Current action and preconditions to check: trajectory_clear

Your task: For each precondition in the list above, predict whether it will hold at this action.

Consider the current scene as observed from the mobile robot's camera, and analyze the predicted future states of all dynamic agents (e.g., people, animals, vehicles, or any moving entities) within the NEXT SECOND.

IMPORTANT: Only answer "very likely" if you are absolutely certain—based on strong, clear evidence—that a dynamic agent will violate the precondition in the predicted future state. Do NOT answer "very likely" for unlikely, ambiguous, or low-probability risks.

Ask yourself for each precondition: Is there a high probability, with clear and convincing evidence, that the predicted future states of any dynamic agent will interfere with the predicted future state of the currently executing action within the NEXT SECOND, causing that precondition to fail?

Assess the risk level based on these predictions. Use "likely" or "very likely" if motions create a clear risk of interference.

Use "neutral" or "improbable" if agents are nearby but their predicted paths are clearly diverging or non-conflicting.

Failure Risk Categories: "very improbable", "improbable", "neutral", "likely", "very likely"

Answer Format: Output ONLY the probability_of_failure value from these categories: "very improbable", "improbable", "neutral", "likely", "very likely"

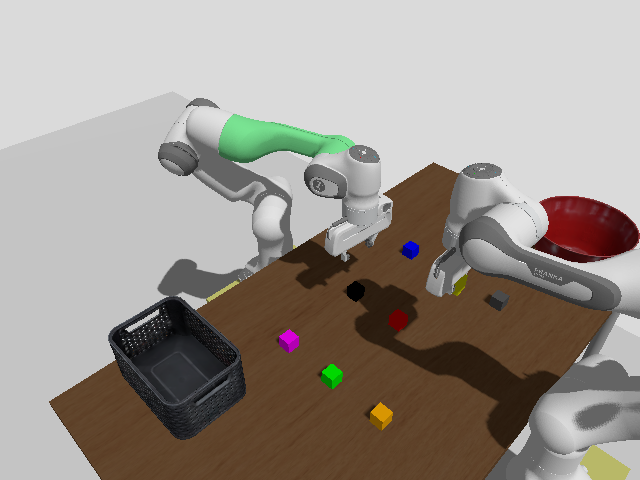

Answer: very improbable